Question: My Logcat shows me (correctly) all messages that I want returned, but when I ask the code to display the same thing on another php page, it goes completely wack.
Note that is this code, $from = "r", and $to = "".
Here is my code:
'''
<?php
session_start();
/* connect to database */
$db = mysql_connect("localhost", "root", "root");
if (!$db)
die('could not connect');
mysql_select_db('androidp2p')
or die("could not select database");
/* variables */
$from = mysql_real_escape_string($_POST['from']);
$to = mysql_real_escape_string($_POST['to']);
$message = mysql_real_escape_string($_POST['message']);
/* conditional code */
if (isset ($POST['to']))
{
/* user wants to send a message */
$query = "INSERT INTO messages (fromuser, touser, message) VALUES ('$from', '$to', '$message')";
mysql_query($query)
or die("
database error!
". mysql_error());
echo "ok. Messages have been saved.";
}
else //if (!isset ($POST['to']))
{
/* user wants to retrieve his messages */
$query = "SELECT * FROM messages WHERE touser='$from'";
/* echo test 1 */
echo $query;
$result = mysql_query($query)
or die("
database error!
". mysql_error());
$mailbox = array();
while($row = mysql_fetch_assoc($result))
{
$mailbox[] = $row;
}
/* echo test 2 */
echo "{ "mailbox":".json_encode($mailbox)." }";
$name = "{ "mailbox":".json_encode($mailbox)." }";
$_SESSION['myValue']=$name;
}
?>
'''
On page 2 (test.php):
'''
<?php
session_start();
echo $_SESSION['myValue'];
?>
'''
Here are the entries in the db:

This is my logCat:
I/RESPONSE(4591): SELECT * FROM messages WHERE touser='r'
I/RESPONSE(4591): { "mailbox":[{"id":"117","fromuser":"qw","touser":"r","message":"zx","timestamp":"2013-04-13 01:30:59"}] }
Now above I want you to see that touser is r. This entry (in the db) is what I wanted to return, i.e. all entries where the field "touser" contains the value "r".
Now, this is my test.php page:
{ "mailbox":[{"id":"132","fromuser":"r","touser":"","message":"","timestamp":"2013-04-13 15:45:03"},{"id":"123","fromuser":"r","touser":"","message":"","timestamp":"2013-04-13 13:41:23"},{"id":"122","fromuser":"r","touser":"","message":"","timestamp":"2013-04-13 13:30:53"},{"id":"133","fromuser":"","touser":"","message":"","timestamp":"2013-04-13 15:45:21"}] }
As you would see, it returned all touser entries that were blank (or null). My interpretation of this behaviour is that while the code is running, the $from variable is in fact 'r' (and that's why it's saved in logcat correctly), but after the code executes there is presently no value in $from so it just outputs the result for $from = null.
Should php be doing this? I thought that whatever code was executed and echoed at the time would have been output on the page and STAYED there until I re-ran the code. Any suggestions on how to fix this?
The point of all this is to use the JSONParser code I got from <URL>.
This is what the project is trying to achieve: The first user can post a message to a server db whch contains 'from' (which would be user1's cell number), 'to' (which would be destination or user2's number), and a message (which is his location). The second user uses a polling service to periodically retrieve his messages from the database, i.e. all entries in the database where his number would be in the "to" field and store those entries into a database on his phone (and automatically delete those entries from the server's db). Everything is basically working, I think, except the part where I get particular entries from the server's db.
I decided to use JSONParsing because it can take an array of db entries and make a string out of each entry, making it easier to store in my android's db. But this is where it lacks..finding a way to retrieve particular entries of a db..I have not figured out a way to do this. Any help to point me into the right direction?
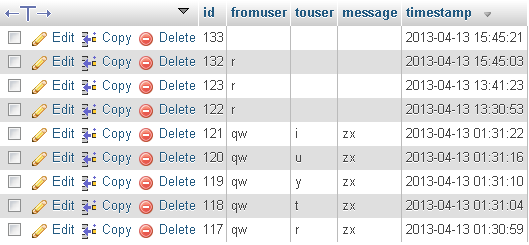
Answer: Sessions are designed to be unique for each visitor, this is done by remembering the session in a cookie. Your computer will have a different session to your Android. And in fact each browser on your computer will have a different session, unless they have a way of sharing cookies.
Furthermore, scripted requests (like Android code) do not automatically remember cookies and send between requests, and so they may start a new session for each request, and lose information from the previous session.
There are a number of solutions...
1. Restructure your process so that you do not need to retain the messages in this way - just returning the messages from the script that deletes them maybe? Or having the first script return messages and pass the second script the message IDs to delete. This last point might also be "safer" as you're not deleting anything until you know the app has received it.
2. Find a way to remember cookies and send them with subsequent requests. How do I make an http request using cookies on Android? might be useful for this.
3. Get the session ID from PHP and send it along with all your requests. You can get and set the session ID in PHP with session_id().
The last two are not great practice for APIs, as we aim for APIs to be <URL>, but they may work for you.